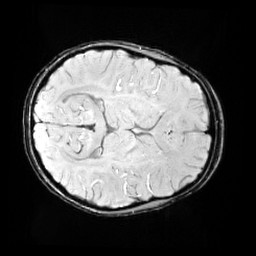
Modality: SWI
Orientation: axial
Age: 13
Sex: female
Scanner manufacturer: siemens
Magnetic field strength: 3 T
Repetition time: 0.027 s
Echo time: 0.02 s